七年级 · 解析几何
如图所示, 直线 $m / / n, \angle 1=63^{\circ}, \angle 2=34^{\circ}$, 则 $\angle B A C$ 的大小是 ( )

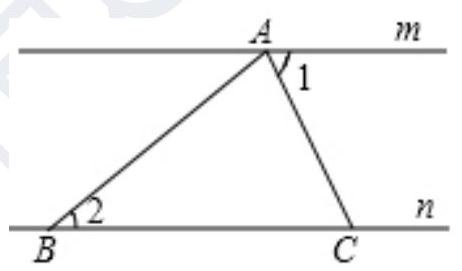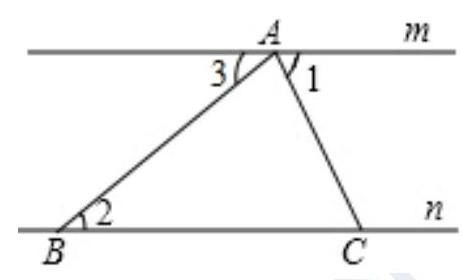
A. $73^{\circ}$
B. $83^{\circ}$
C. $77^{\circ}$
D. $87^{\circ}$

答案: B
解析: 【答案】 $B$

【解析】解: $\because$ 直线 $m / / n$,

$\therefore \angle 3=\angle 2=34^{\circ}$.

$\because \angle 1+\angle B A C+\angle 3=180^{\circ}, \angle 1=63^{\circ}, \angle 3=34^{\circ}$,

$\therefore \angle B A C=180^{\circ}-63^{\circ}-34^{\circ}=83^{\circ}$.

故选: $B$.

由直线 $m / / n$, 利用 “两直线平行, 内错角相等” 可求出 $\angle 3$ 的度数, 再结合 $\angle 1+\angle B A C+$ $\angle 3=180^{\circ}$, 即可求出 $\angle B A C$ 的度数.

本题考查了平行线的性质, 利用 “两直线平行, 内错角相等” 求出 $\angle 3$ 的度数是解题的关键.